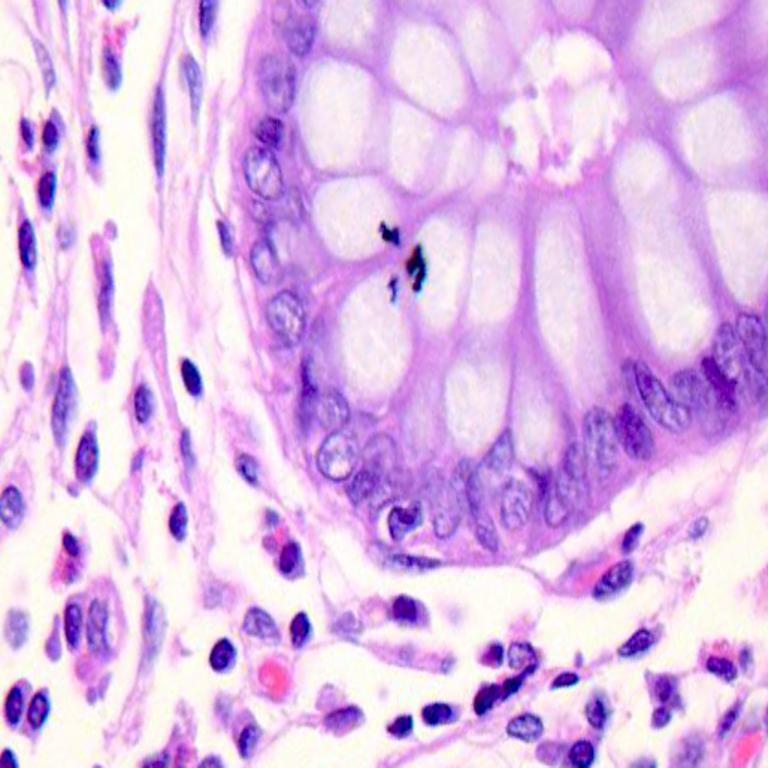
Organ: colon
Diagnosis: benign